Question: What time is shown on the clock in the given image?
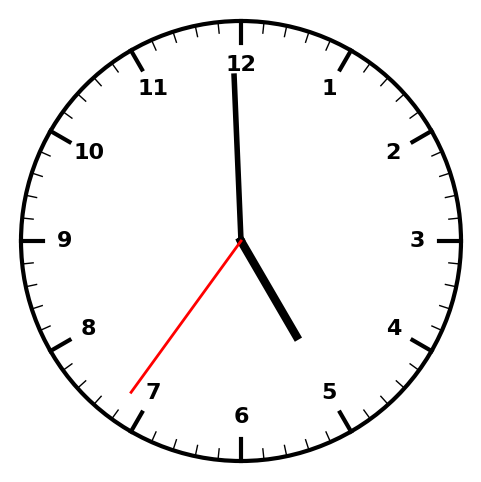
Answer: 04:59:36